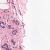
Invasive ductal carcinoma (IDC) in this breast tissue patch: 0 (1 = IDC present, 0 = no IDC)